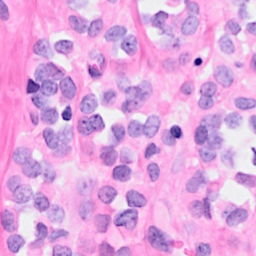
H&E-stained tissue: Breast